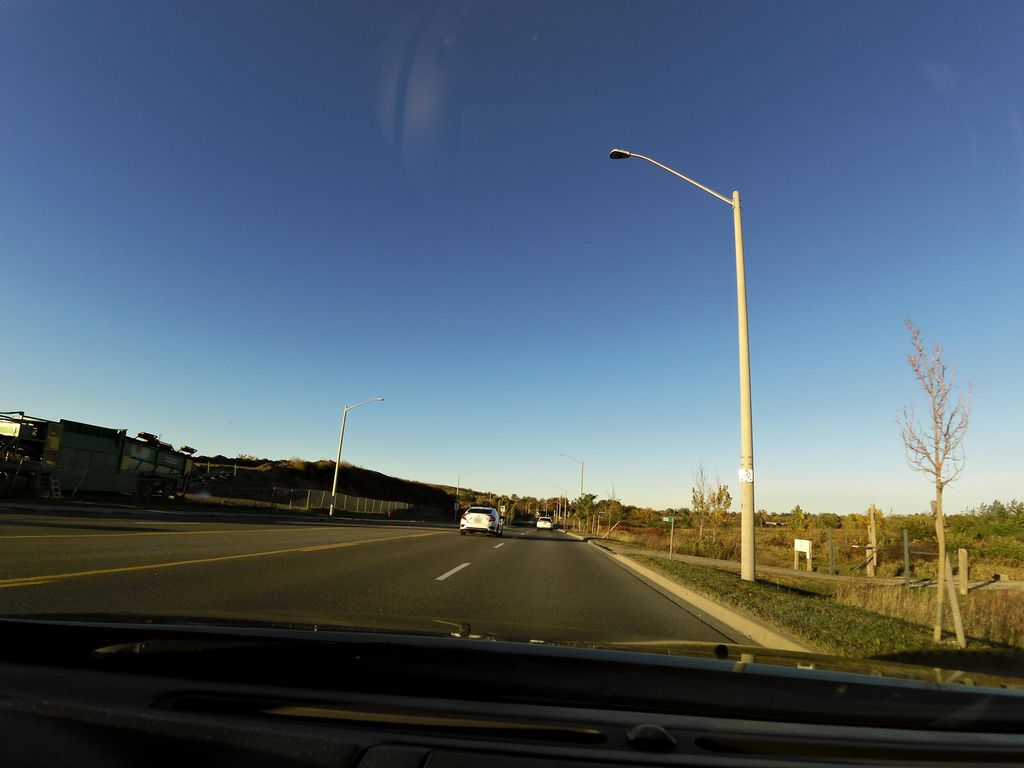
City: hamilton